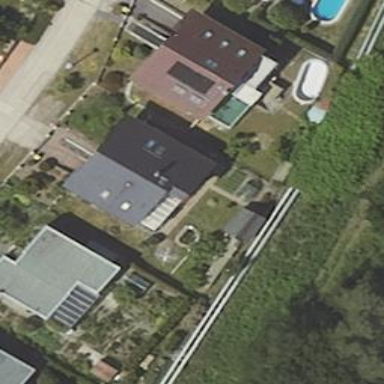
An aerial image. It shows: Simple house.